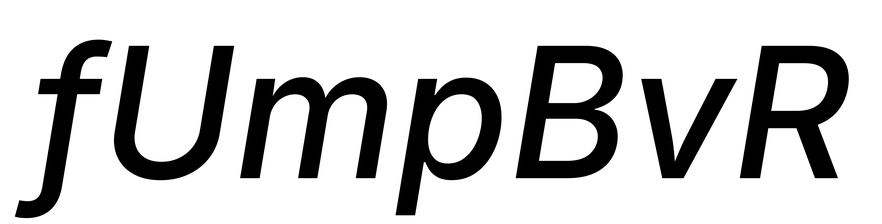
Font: Inter-Italic_Medium_Italic